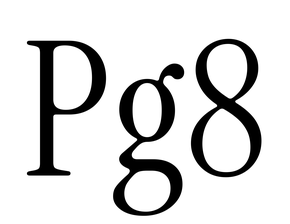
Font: InstrumentSerif-Regular